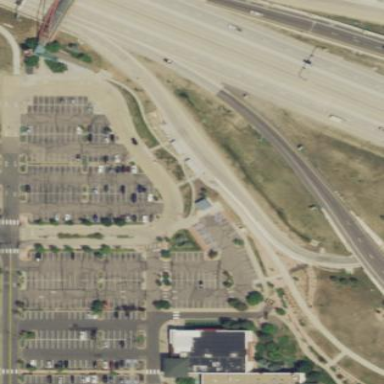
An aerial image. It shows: Parking area with surface parking. It includes park and ride facilities.